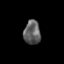
Tissue: skin
Cell type: Epithelial cells
Senescence score: 0.2301
Nuclear area (px): 394
Mean DAPI intensity: 96.188